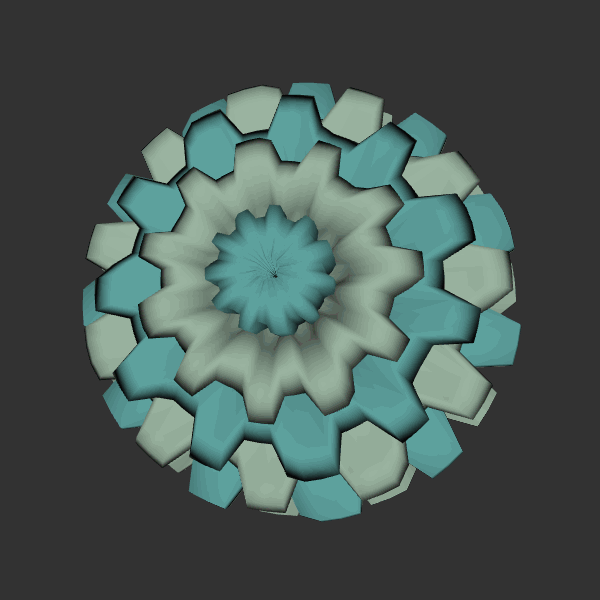
Background: dark